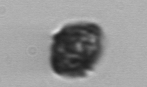
Label: Kryptoperidinium_triquetrum